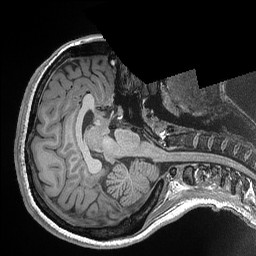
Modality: T1w
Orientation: axial
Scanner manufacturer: siemens
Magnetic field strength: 3 T
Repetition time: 2.3 s
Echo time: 0.00298 s